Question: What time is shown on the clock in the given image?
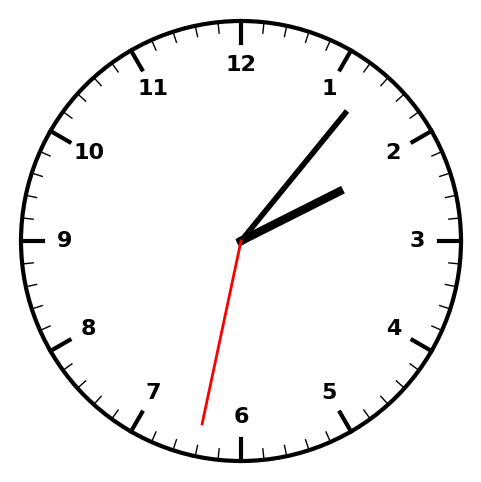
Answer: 02:06:32